Question: >
Im displaying dynamically by getting and setting its margin in a layout but they are not setting up . I tried a lot by changing but not working.
'''
int counter=0;
forloop 1 to 13
int resID = getResources().getIdentifier(resourceName, "id", getPackageName());
im = (ImageView) findViewById(resID);
Context context = im.getContext();
cardID = context.getResources().getIdentifier(resourceName, "drawable", context.getPackageName());
RelativeLayout.LayoutParams lp = new RelativeLayout.LayoutParams(im.getLayoutParams());
lp.setMargins(counter*30,0,0,0);//left,right,top,bottom
im.setLayoutParams(lp);
im.setImageResource(cardID);
counter++;
![Screen shot of 13 Cards ][2]
'''
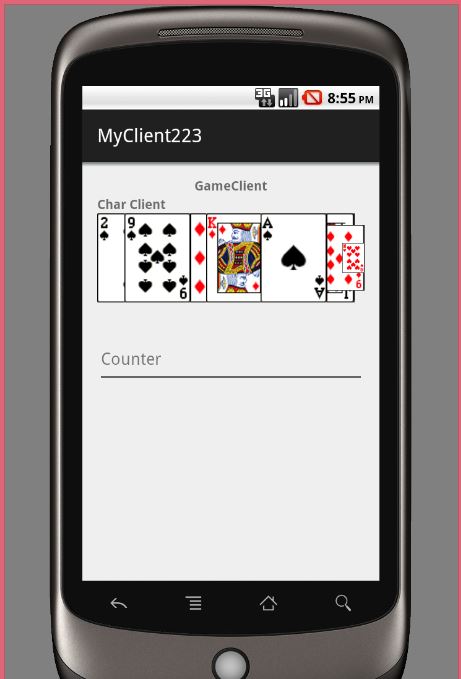
Answer: The issue is once you run out of horizontal space, you need to create a new row and add cards to that until that row runs out of space, etc.
A GridLayout would be better suited for what you're trying to accomplish. You could also use a GridView or TableLayout. It would be rather complicated to do this using a RelativeLayout since the child views need to be laid out in relation to each other, so you'd need to know exactly which view each child to the right of and which view it's below.
See this tutorial for an example of how to add views to a GridLayout dynamically:
<URL>